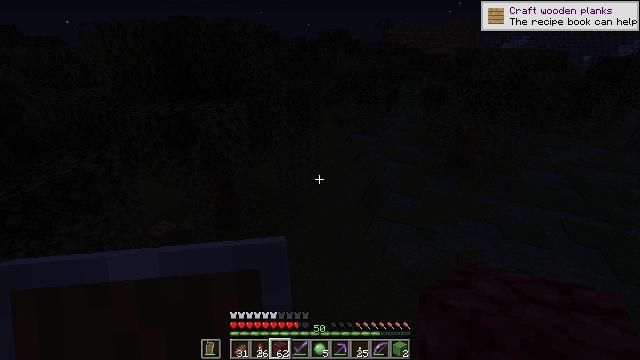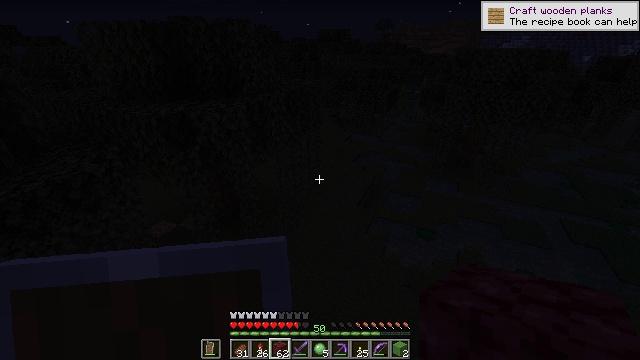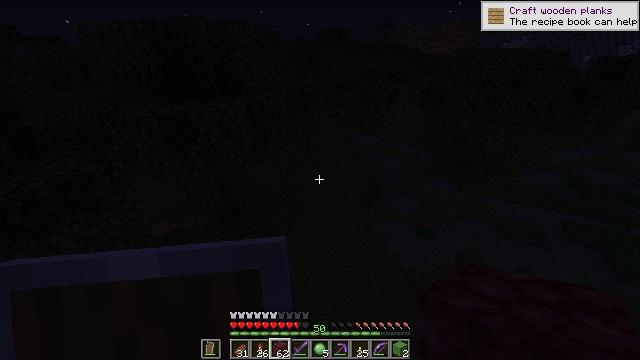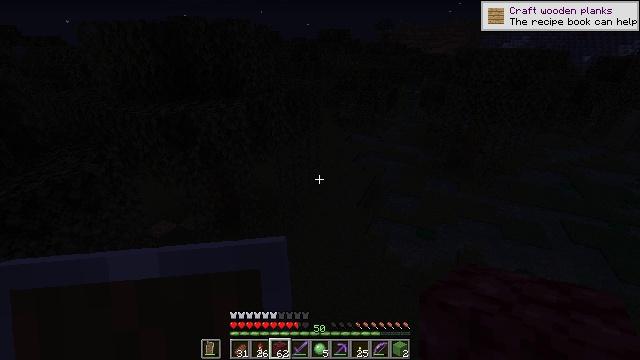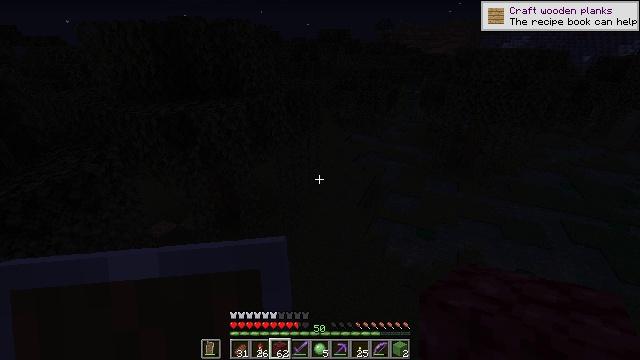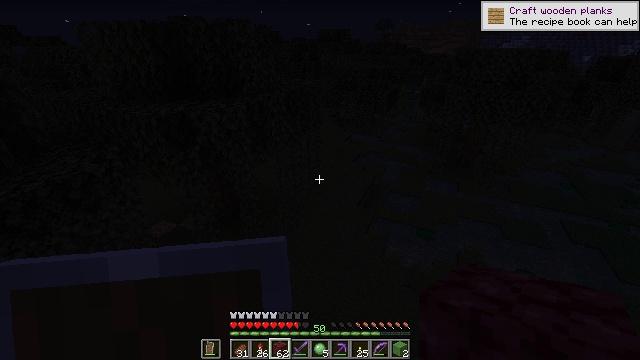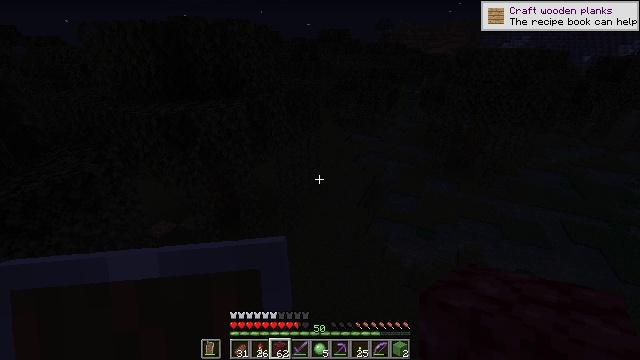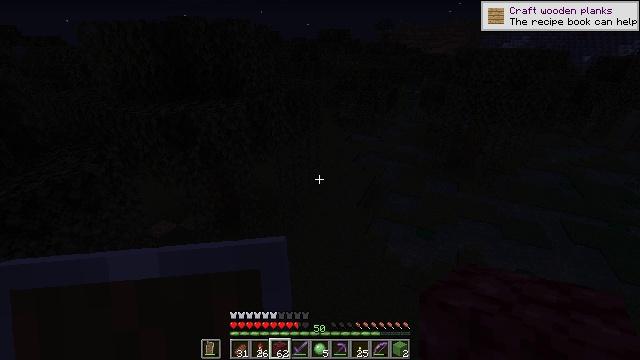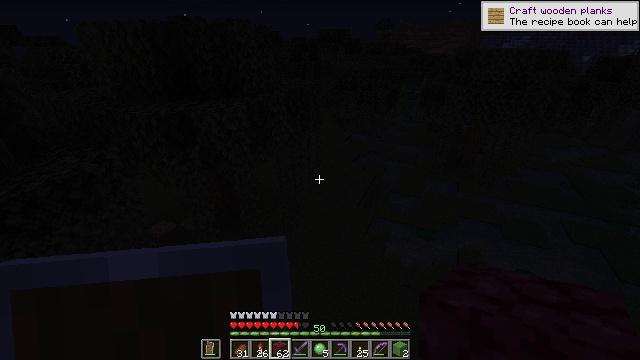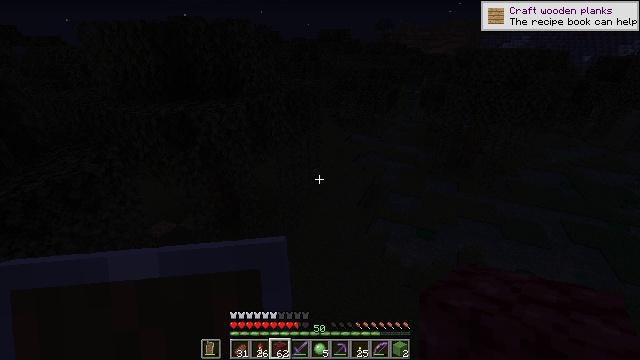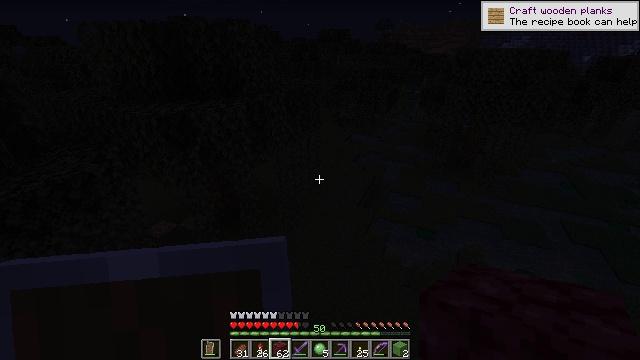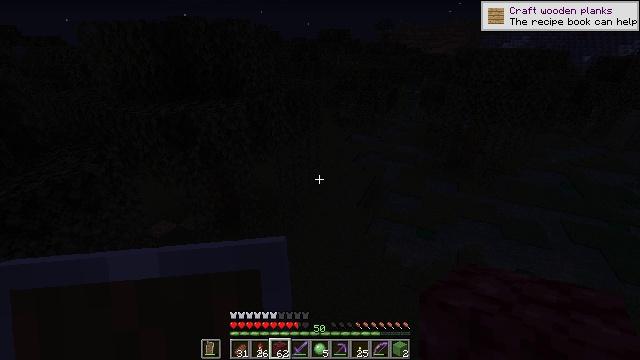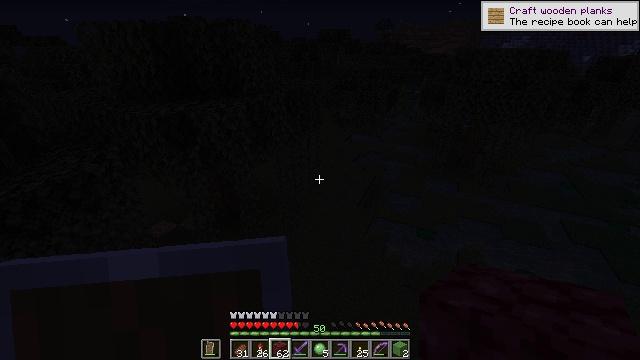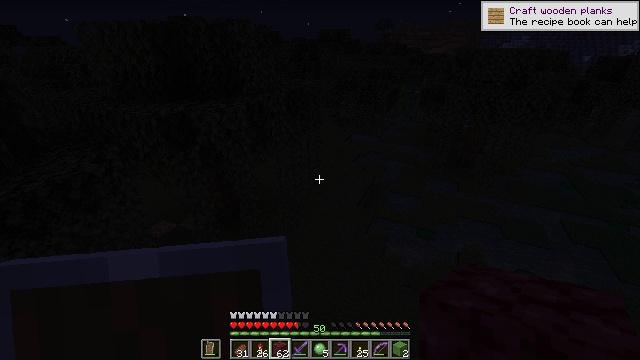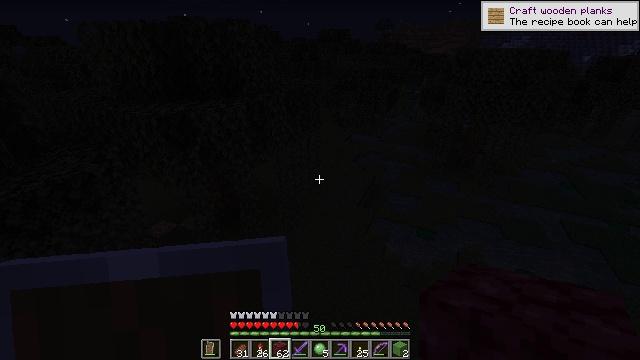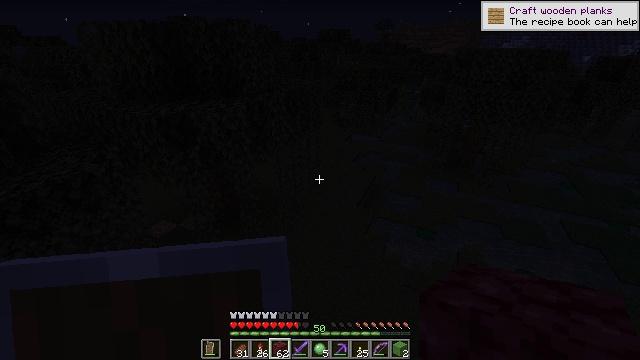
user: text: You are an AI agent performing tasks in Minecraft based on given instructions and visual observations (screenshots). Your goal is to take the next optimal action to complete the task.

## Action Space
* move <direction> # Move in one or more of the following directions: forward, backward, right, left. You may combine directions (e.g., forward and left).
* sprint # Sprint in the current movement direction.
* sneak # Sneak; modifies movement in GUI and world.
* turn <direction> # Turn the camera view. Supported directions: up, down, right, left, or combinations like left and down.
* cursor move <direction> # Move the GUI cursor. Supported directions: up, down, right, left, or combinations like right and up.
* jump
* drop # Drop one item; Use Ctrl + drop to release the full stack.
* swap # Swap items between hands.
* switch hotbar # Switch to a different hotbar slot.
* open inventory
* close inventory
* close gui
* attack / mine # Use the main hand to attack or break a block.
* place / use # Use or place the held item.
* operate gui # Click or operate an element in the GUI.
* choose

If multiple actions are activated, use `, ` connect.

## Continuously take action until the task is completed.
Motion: motion action
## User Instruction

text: Hunt mobs.
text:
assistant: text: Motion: no_op
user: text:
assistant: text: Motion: no_op
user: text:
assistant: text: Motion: no_op
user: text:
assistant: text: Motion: no_op
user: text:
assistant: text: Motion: no_op
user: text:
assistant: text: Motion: no_op
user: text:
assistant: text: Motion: no_op
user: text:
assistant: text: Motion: no_op
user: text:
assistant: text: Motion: no_op
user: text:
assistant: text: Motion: no_op
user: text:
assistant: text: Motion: no_op
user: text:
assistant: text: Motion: no_op
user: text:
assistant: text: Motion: no_op
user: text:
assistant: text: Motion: no_op
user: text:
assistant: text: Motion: no_op
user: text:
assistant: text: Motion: no_op
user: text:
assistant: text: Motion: no_op
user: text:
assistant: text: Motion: no_op
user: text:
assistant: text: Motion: no_op
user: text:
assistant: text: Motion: no_op
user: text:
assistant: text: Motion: no_op
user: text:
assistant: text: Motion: no_op
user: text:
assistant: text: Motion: no_op
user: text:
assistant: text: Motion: no_op
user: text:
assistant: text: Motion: no_op
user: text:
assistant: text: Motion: no_op
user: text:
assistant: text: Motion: no_op
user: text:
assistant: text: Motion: no_op
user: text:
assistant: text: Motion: no_op
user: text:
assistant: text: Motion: no_op